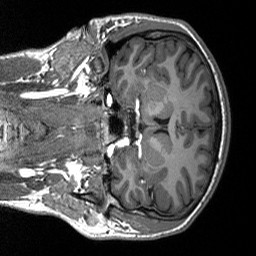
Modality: T1w
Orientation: coronal
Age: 30
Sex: male
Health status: healthy
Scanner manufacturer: siemens
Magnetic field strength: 3 T
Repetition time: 2.53 s
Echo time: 0.00219 s